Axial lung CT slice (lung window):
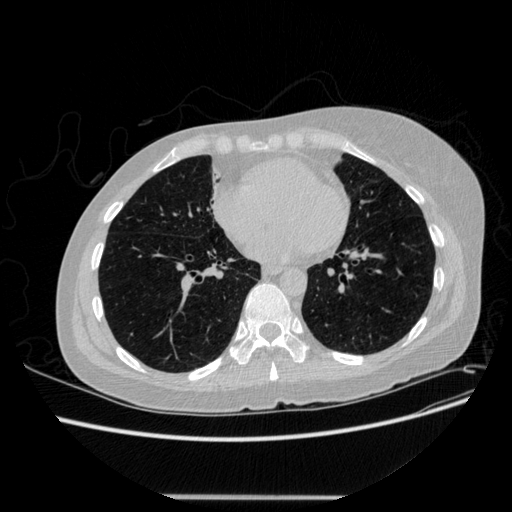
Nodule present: no